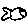
Label: fish